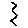
Label: zigzag